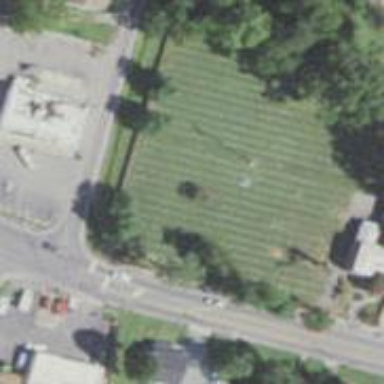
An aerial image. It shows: Memorial site with historic significance.